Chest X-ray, AP view. Patient: 64 years old, sex F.
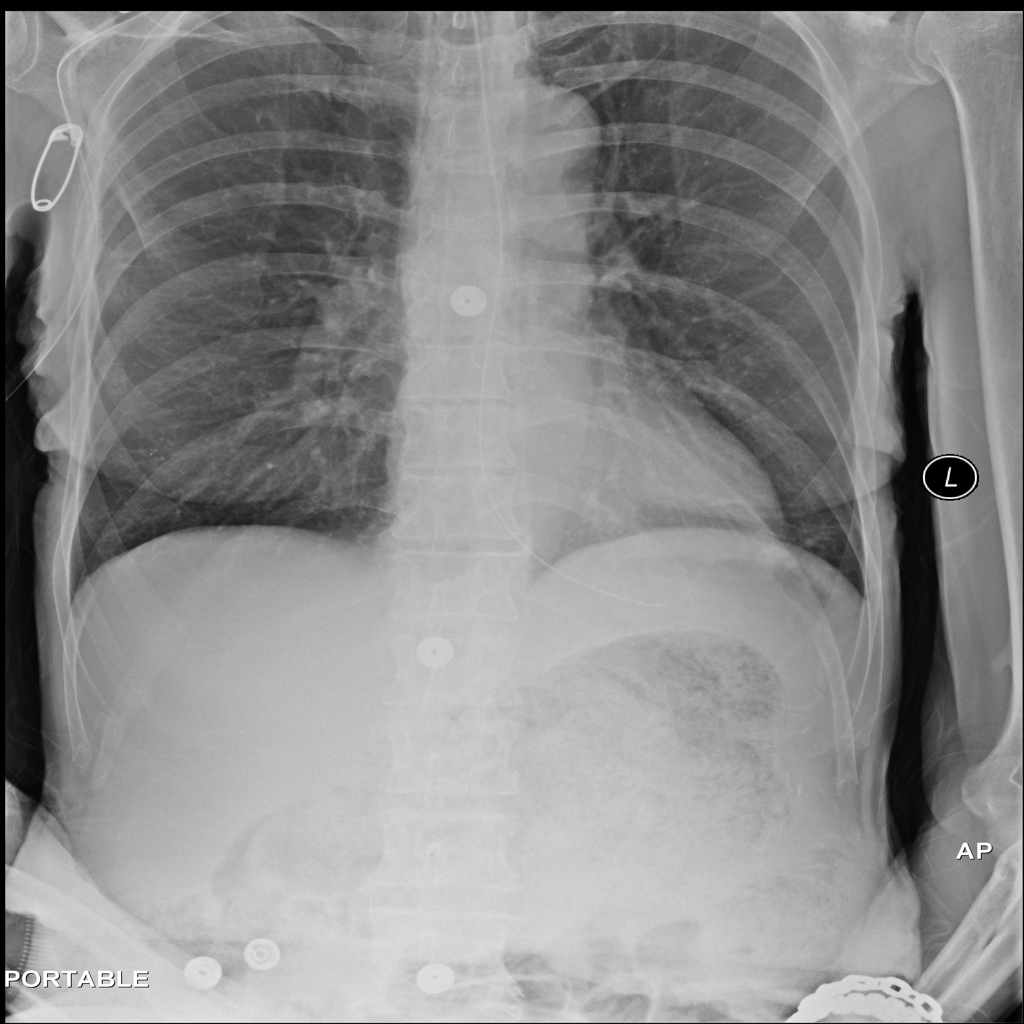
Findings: No Finding